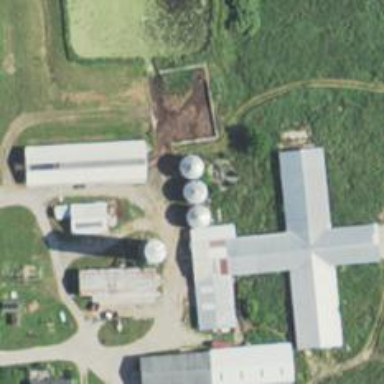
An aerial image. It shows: Silo.